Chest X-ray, PA view. Patient: 32 years old, sex F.
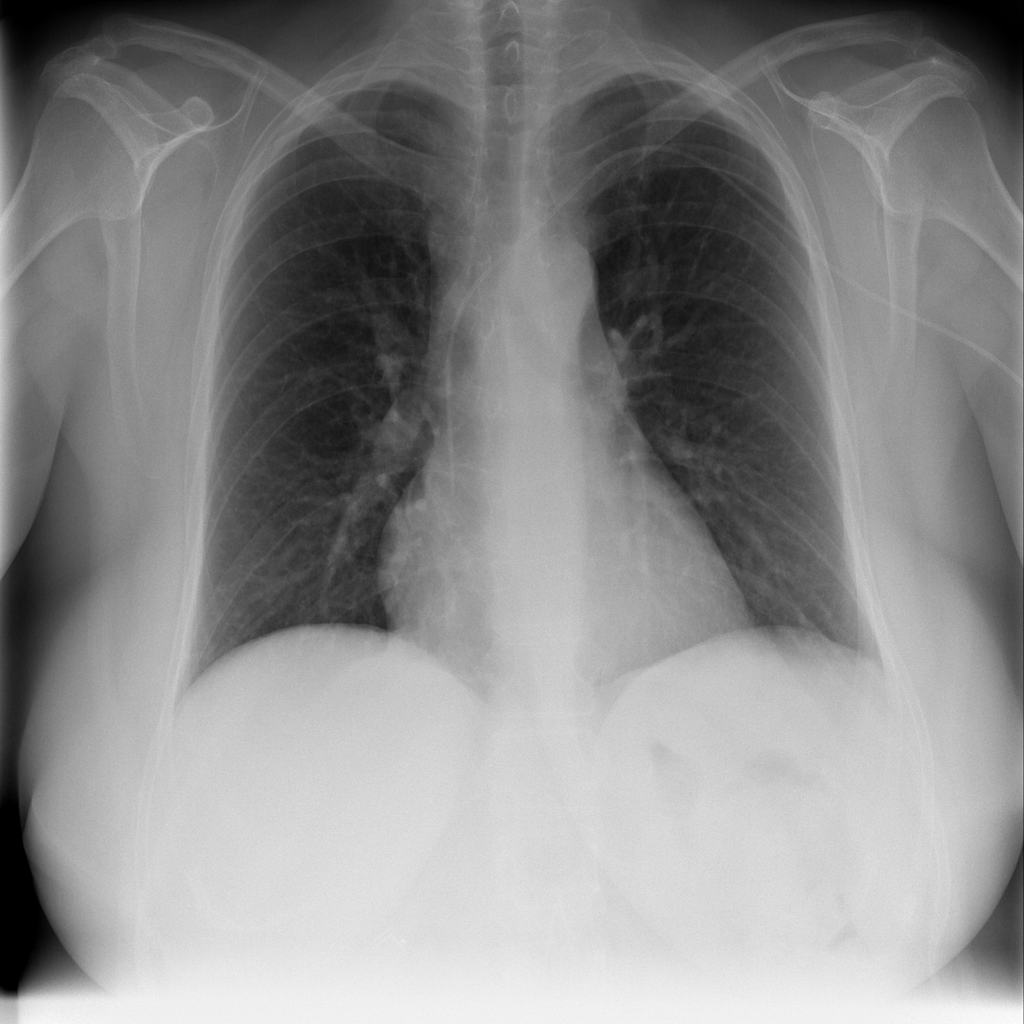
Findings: No Finding